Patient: sex F, age 35
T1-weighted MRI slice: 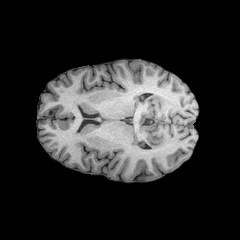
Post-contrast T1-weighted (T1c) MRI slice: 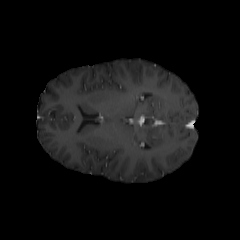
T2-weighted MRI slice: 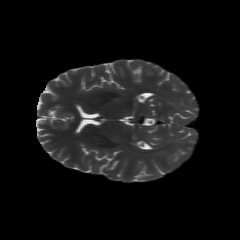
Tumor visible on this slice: no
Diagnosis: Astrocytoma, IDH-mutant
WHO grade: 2